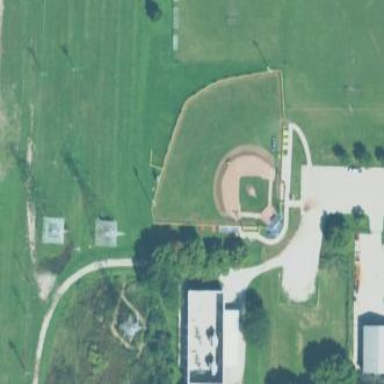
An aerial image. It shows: Baseball pitch for leisure land activities.